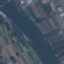
Land use / land cover: River